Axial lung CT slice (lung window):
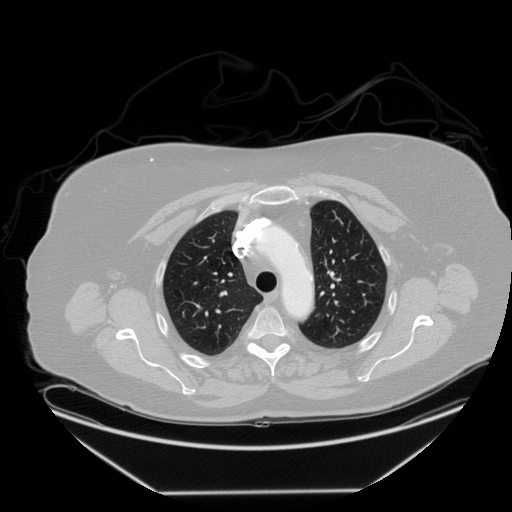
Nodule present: no